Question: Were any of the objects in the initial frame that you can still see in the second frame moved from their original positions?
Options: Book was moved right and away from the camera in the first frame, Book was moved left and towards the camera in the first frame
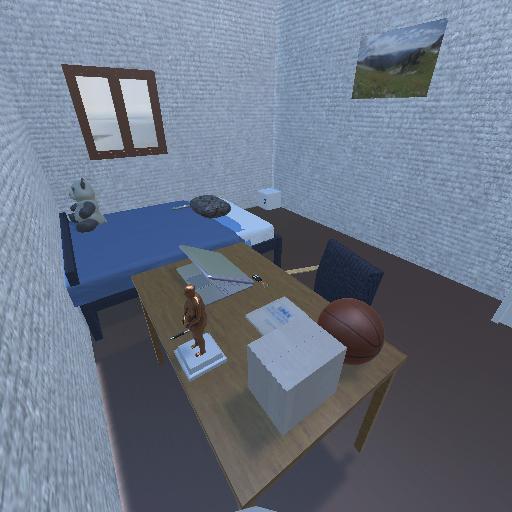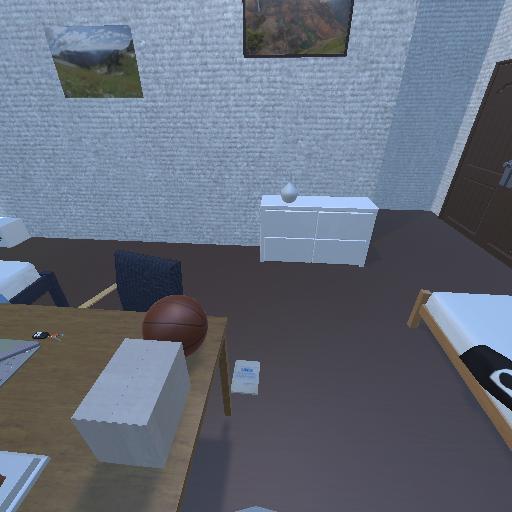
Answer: Book was moved right and away from the camera in the first frame